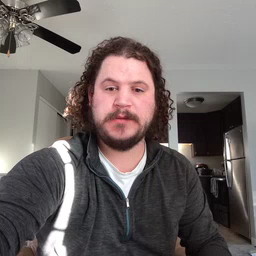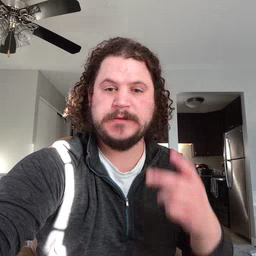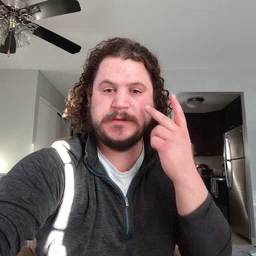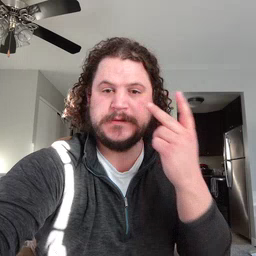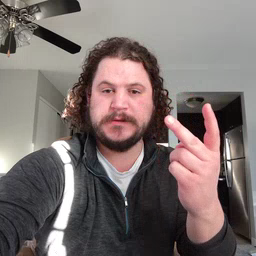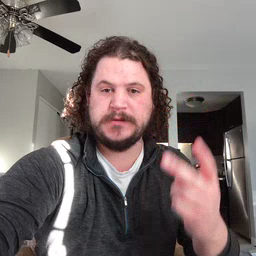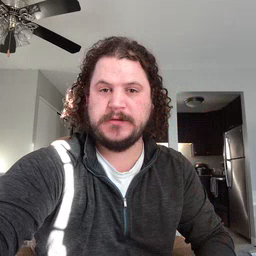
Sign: see